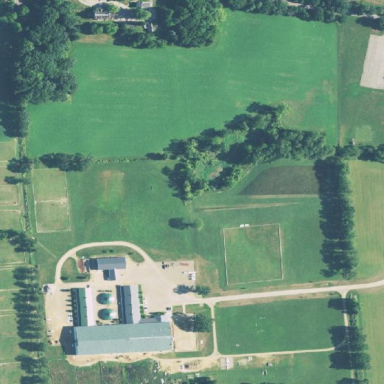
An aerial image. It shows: Sports centre dedicated to equestrian activities.